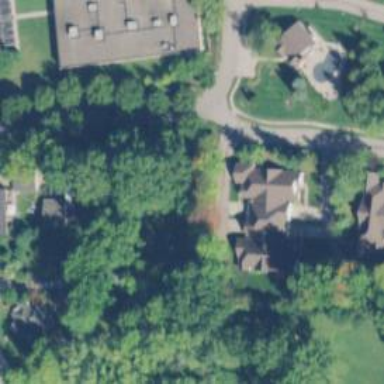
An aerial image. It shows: Shared driveway designated as service road.